Question: I have added my facebook app to a page but when accessing it shows me a blank page with a sad emoticon.
Any idea what is causing this ?
I have pasted below the index and config file that i am using.
The index file from my link is:
'''
<?php
include("config.php");
?>
<!DOCTYPE html PUBLIC "-//W3C//DTD XHTML 1.0 Transitional//EN"
"http://www.w3.org/TR/xhtml1/DTD/xhtml1-transitional.dtd">
<html xmlns="http://www.w3.org/1999/xhtml" xml:lang="en">
<head>
<link rel="stylesheet" type="text/css" href="style.css" />
<style type="text/css">
body {
width:520px;
margin:0; padding:0; border:0;
}
</style>
<meta http-equiv="Content-Type" content="text/html;
charset=iso-8859-1" />
</head>
<body>
<div id="container">
<p>Pagina de dulciuri a lui Alexis</p>
<a href="formular.php">Du-te la formular</a>
</div>
</body>
</html>
'''
the config.php:
'''
<?php
require './src/facebook.php';
$fbPermissions = 'publish_stream,manage_pages,photo_upload';
$config = array(
'appId' => 'ID',
'secret' => 'secret',
'fileUpload' => true, // optional
'allowSignedRequest' => true, // optional, but should be set to false for non-canvas apps
'cookie' => true,
);
$facebook = new Facebook($config);
$session = $facebook->getUser();
if ($session) {
} else {
echo "Please login and come back!";
}
?>
'''
Thanks
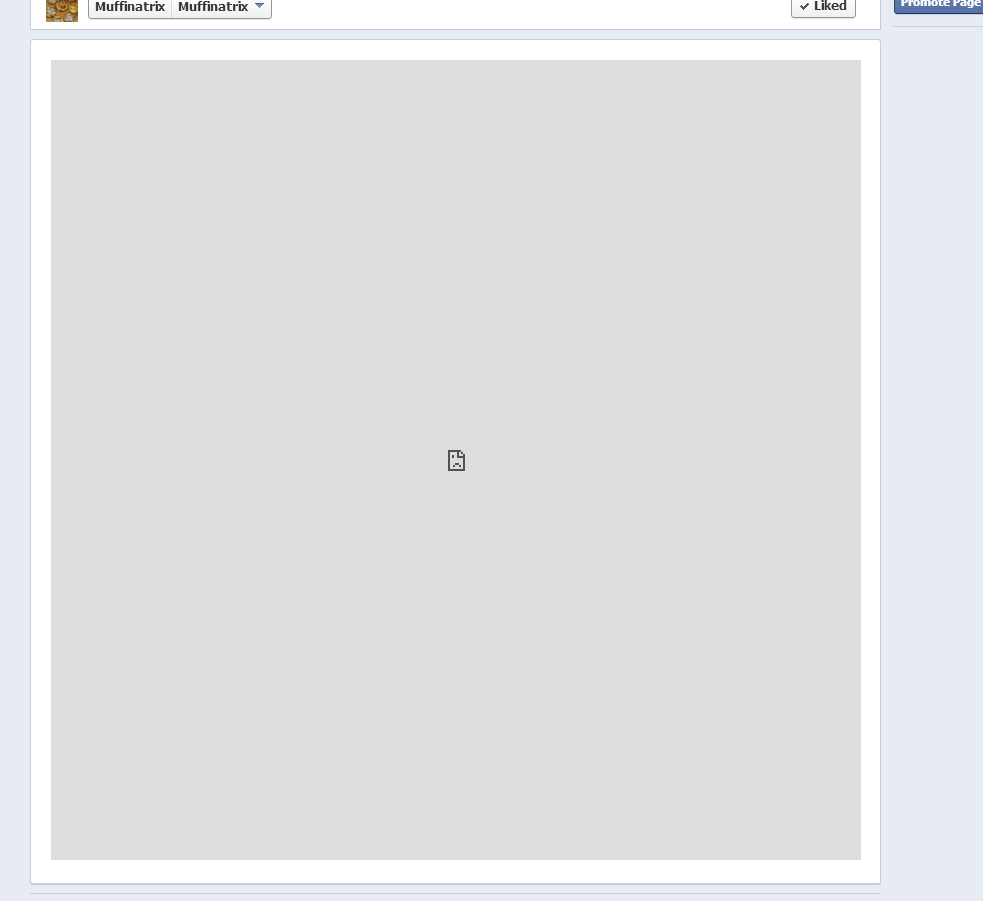
Answer: I guess you have enabled secure browsing in you FB account's security settings. Therefore, FB tries to request your application via HTTPS. Make sure your server is capable of handling HTTPS connections.